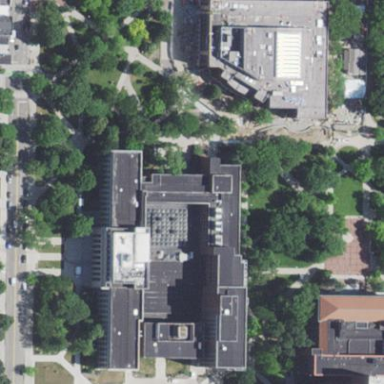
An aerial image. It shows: Flat-roofed university building.